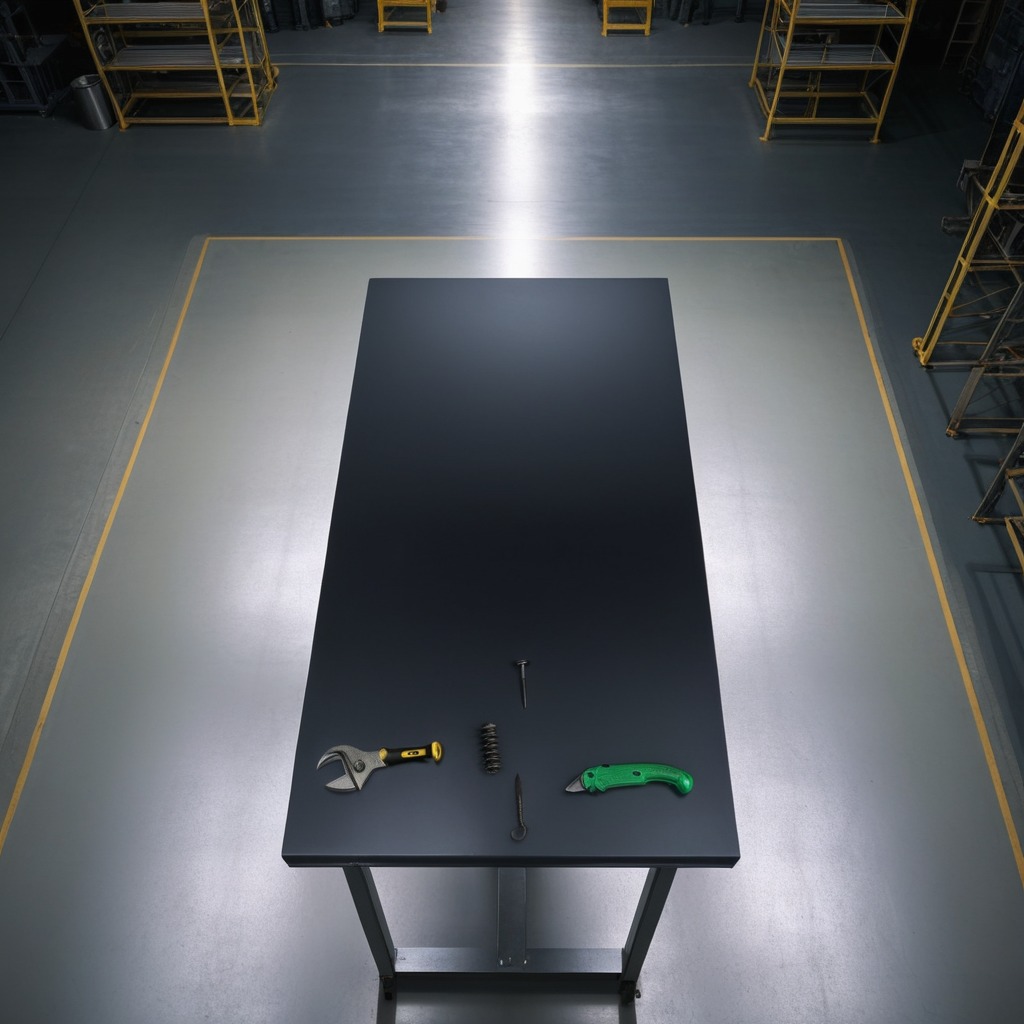
A utility knife, a metal machine screw, an iron nail, a coiled metal spring, and a wrench are lying on the clean empty table in the evening.